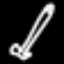
Label: pencil